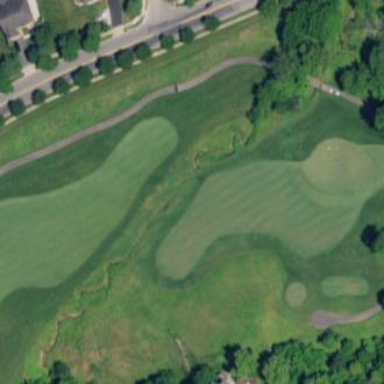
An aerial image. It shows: Grassy area serving as fairway for golf.